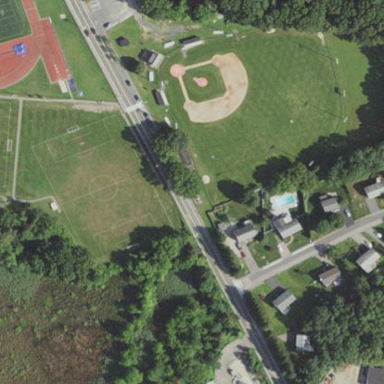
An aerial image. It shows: Soccer pitch designated for leisure and sports activities.